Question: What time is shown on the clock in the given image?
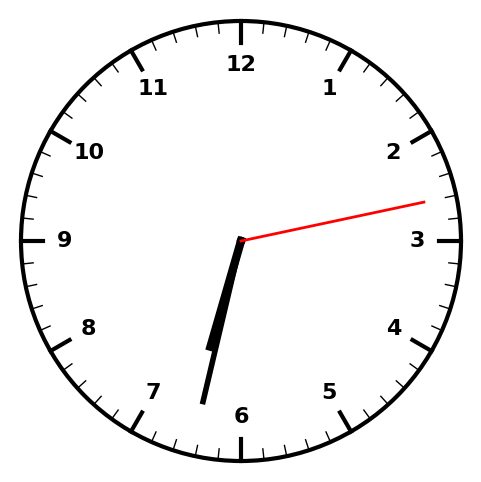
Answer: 06:32:13